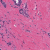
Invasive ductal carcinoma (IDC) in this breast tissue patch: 1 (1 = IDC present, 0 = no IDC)